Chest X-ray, PA view. Patient: 65 years old, sex M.
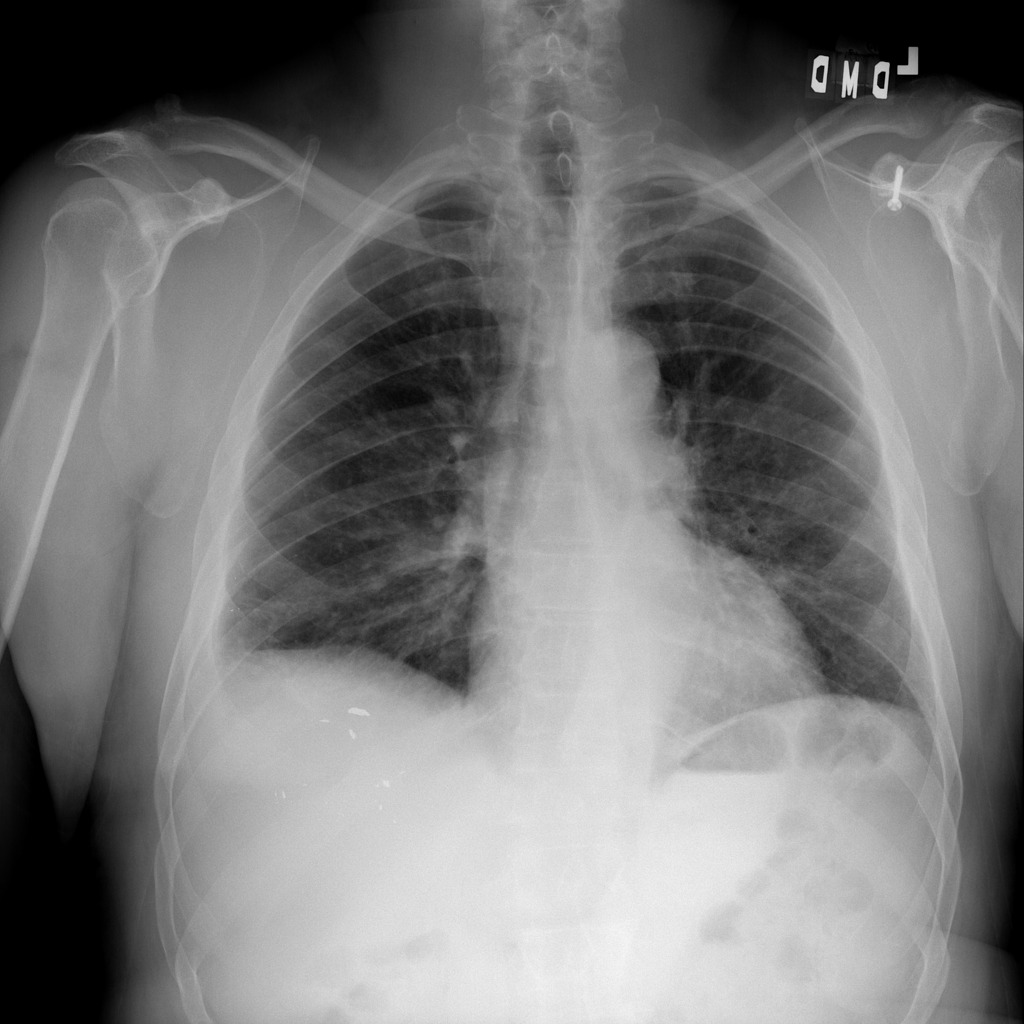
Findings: Consolidation, Fibrosis